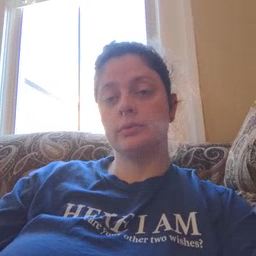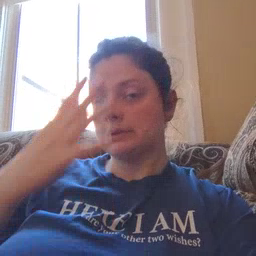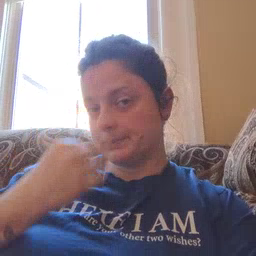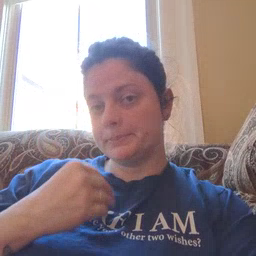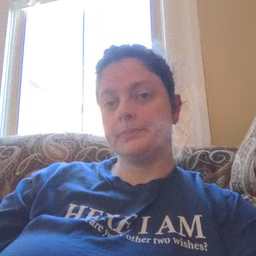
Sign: sleep